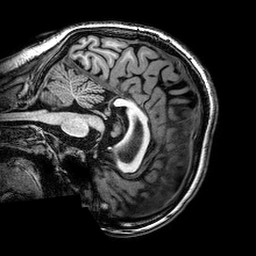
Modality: T1w
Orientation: sagittal
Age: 21
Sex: female
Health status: healthy
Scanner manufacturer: philips
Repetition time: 0.008138 s
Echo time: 0.00374 s